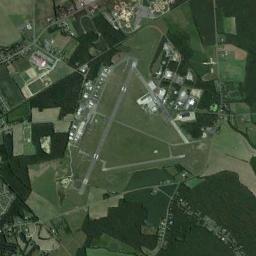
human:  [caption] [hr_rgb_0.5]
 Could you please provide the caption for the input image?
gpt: An airport with some staggered runways on the farmland with different plants and these runways put a triangular shape .

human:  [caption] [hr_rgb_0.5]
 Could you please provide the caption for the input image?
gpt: There is an airport in the middle of the field .

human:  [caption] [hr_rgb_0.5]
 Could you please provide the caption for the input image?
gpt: The airport was built in the middle of lush vegetation .

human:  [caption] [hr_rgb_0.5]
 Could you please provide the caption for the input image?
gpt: A complex airport field with many runways and buildings is surrounded by a green farmland .

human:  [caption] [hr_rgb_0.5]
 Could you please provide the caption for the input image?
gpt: The airport is in the valley .